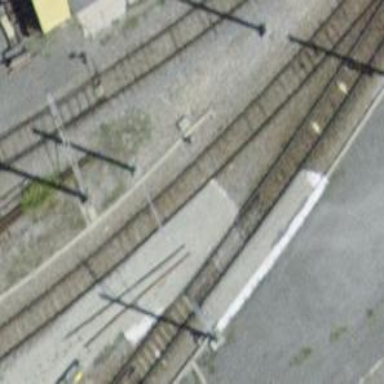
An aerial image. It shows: Railway level crossing.